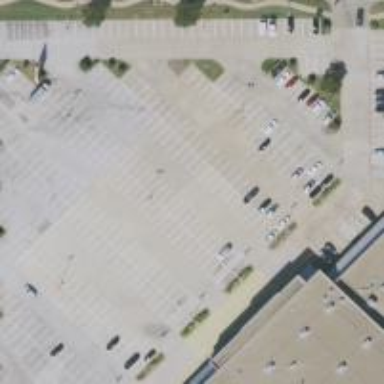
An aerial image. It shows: Parking area with concrete surface.